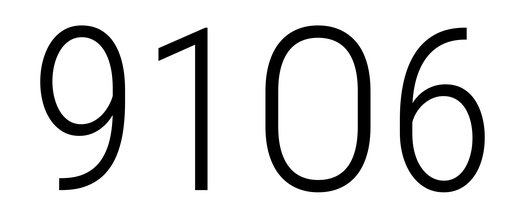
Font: Roboto_Condensed_Light